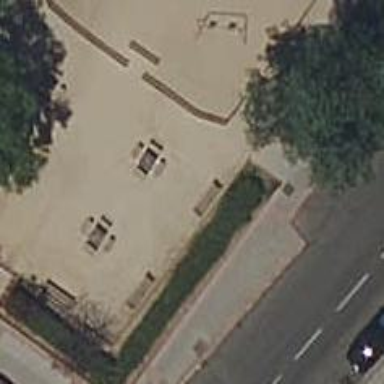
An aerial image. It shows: Bench.